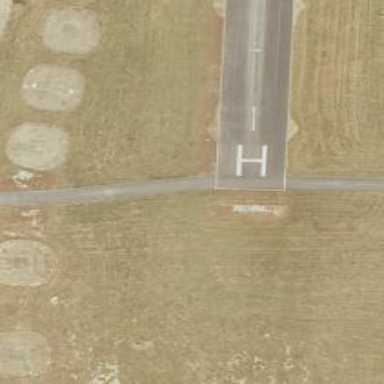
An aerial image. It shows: Runway surface made of asphalt at airport.